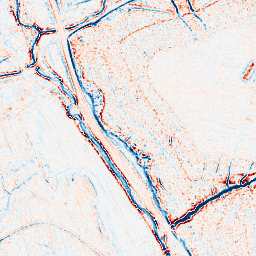
Category: multiscale
Decomposition family: dog_multiscale
Decomposition parameters: sigma_ratio: 1.4
n_scales: 3
base_sigma: 0.5
Upsampling method: lanczos
Upsampling parameters: scale: 4
Upsampling scale: 4